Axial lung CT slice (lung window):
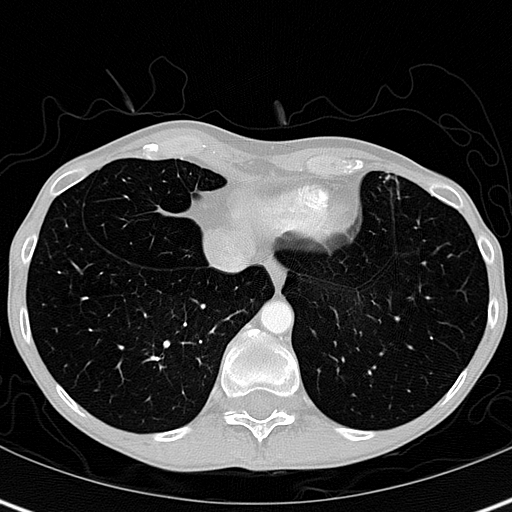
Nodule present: no